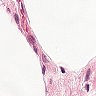
Metastatic tissue present: no